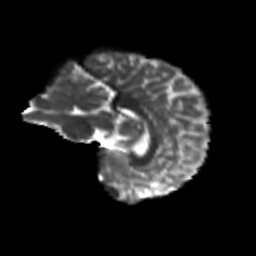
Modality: T2w
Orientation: sagittal
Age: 33
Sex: female
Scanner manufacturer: siemens
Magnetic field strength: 3 T
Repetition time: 8.6 s
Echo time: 0.095 s